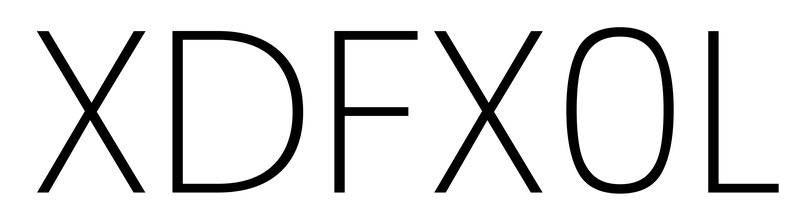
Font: Poppins-ExtraLight